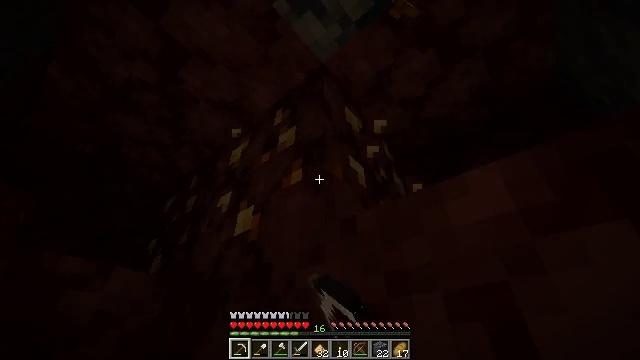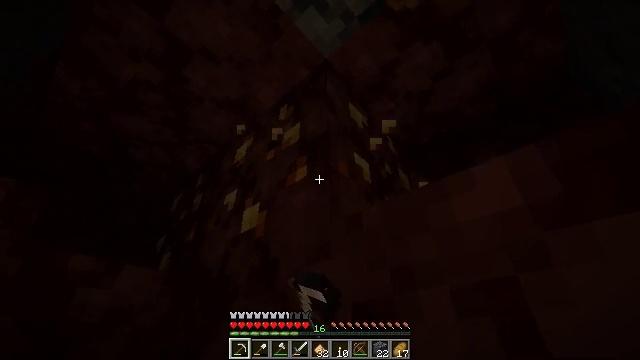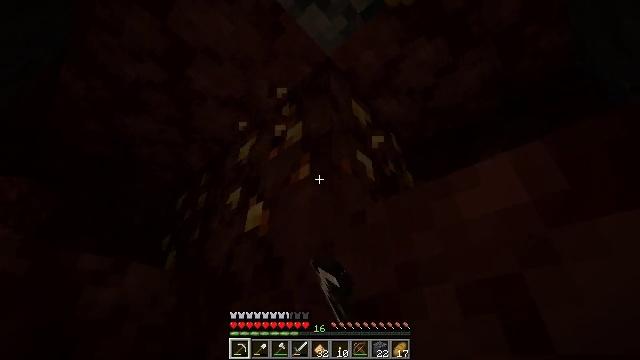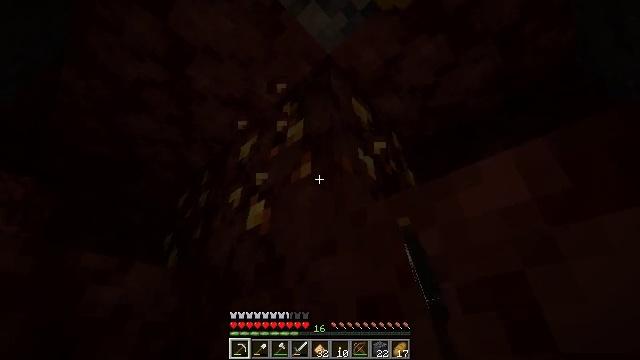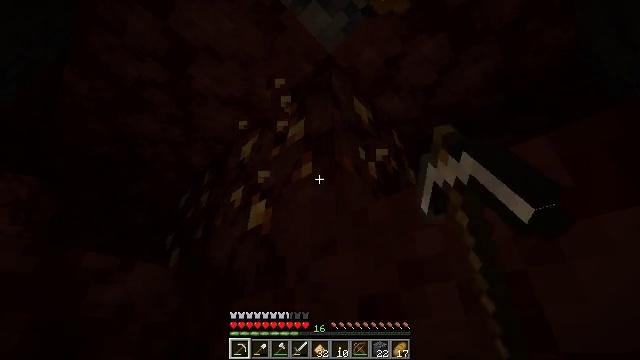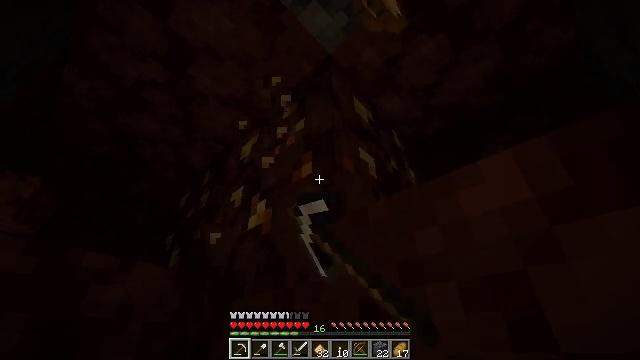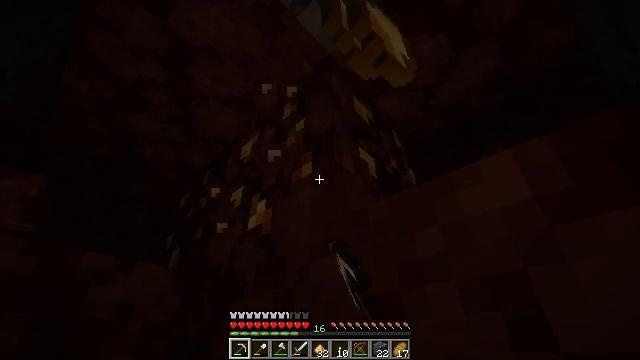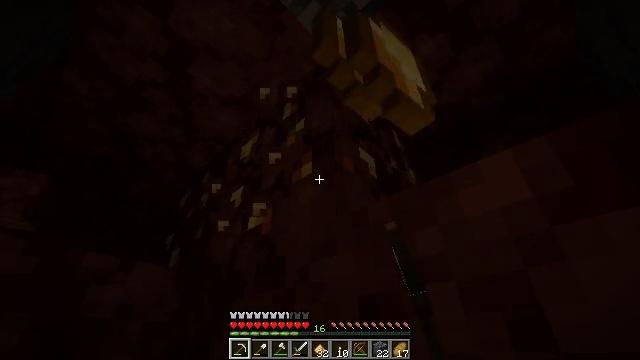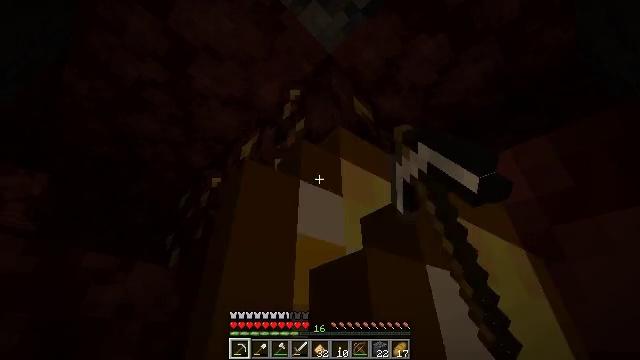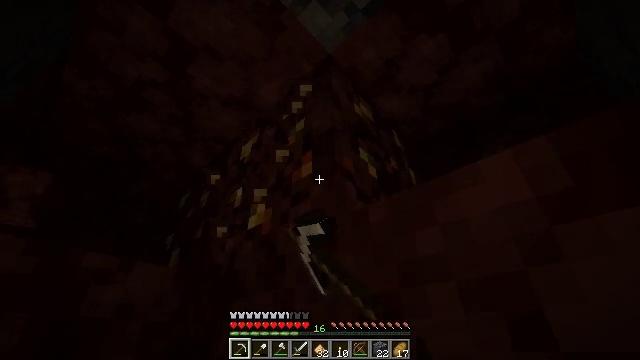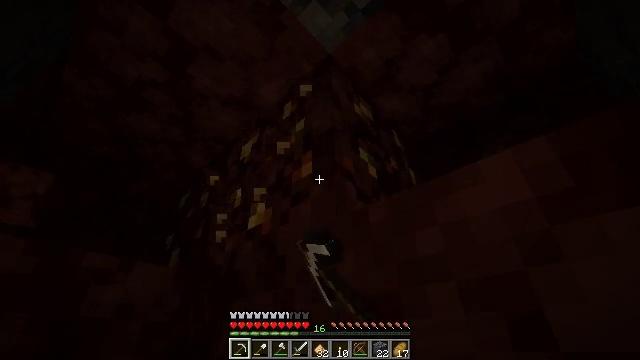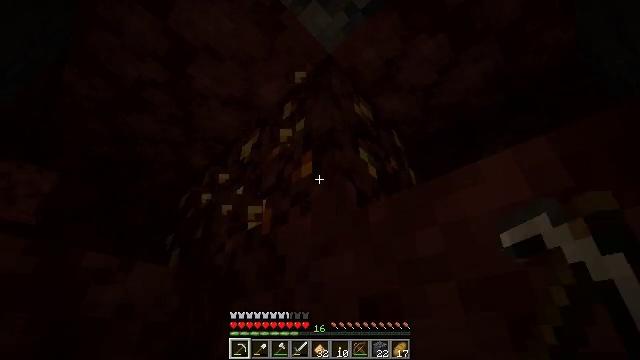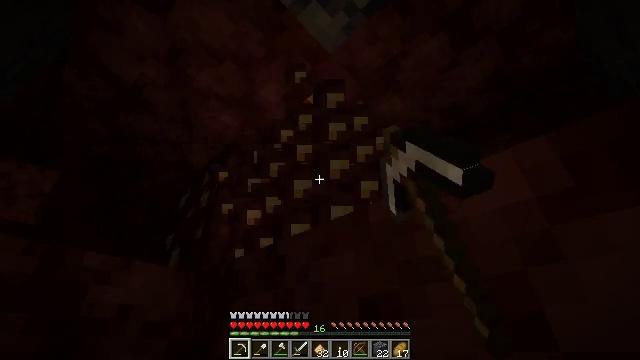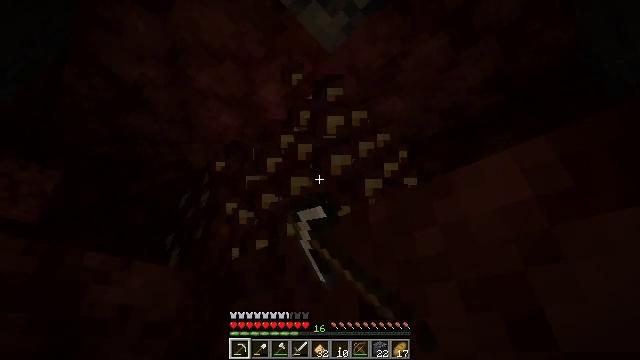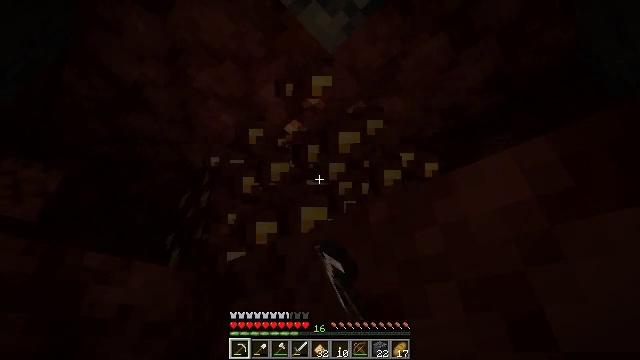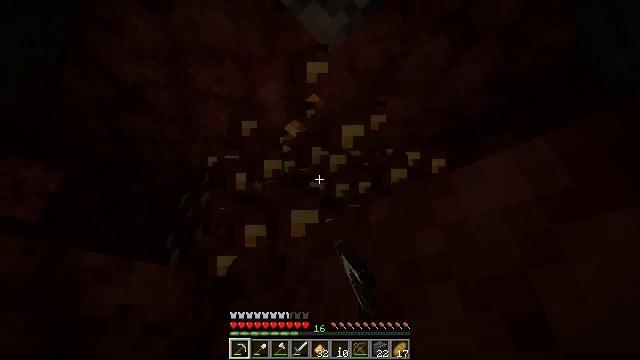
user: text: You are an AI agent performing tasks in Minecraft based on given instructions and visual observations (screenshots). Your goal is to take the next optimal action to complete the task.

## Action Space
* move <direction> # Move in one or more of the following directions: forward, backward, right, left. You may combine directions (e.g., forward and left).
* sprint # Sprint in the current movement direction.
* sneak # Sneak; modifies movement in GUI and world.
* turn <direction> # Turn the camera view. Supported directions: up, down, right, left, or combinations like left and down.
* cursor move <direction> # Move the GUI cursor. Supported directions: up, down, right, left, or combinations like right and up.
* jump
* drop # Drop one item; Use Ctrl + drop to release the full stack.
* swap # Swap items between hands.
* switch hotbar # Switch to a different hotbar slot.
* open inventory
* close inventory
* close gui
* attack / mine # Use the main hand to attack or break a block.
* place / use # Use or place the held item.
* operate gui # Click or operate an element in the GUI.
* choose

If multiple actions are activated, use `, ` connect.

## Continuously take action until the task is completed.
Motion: motion action
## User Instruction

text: Extract nether gold ore from the Netherrack.
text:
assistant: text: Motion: turn left, attack / mine
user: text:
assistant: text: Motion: attack / mine
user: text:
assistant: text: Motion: attack / mine
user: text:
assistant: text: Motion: attack / mine
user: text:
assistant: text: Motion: attack / mine
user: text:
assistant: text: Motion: attack / mine
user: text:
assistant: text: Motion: attack / mine
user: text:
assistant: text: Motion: attack / mine
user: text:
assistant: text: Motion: attack / mine
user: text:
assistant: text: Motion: attack / mine
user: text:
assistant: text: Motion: attack / mine
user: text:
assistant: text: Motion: attack / mine
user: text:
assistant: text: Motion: attack / mine
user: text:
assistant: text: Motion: attack / mine
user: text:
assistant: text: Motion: attack / mine
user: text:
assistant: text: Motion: attack / mine
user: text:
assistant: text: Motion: attack / mine